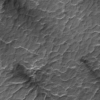
Label: not_dusty